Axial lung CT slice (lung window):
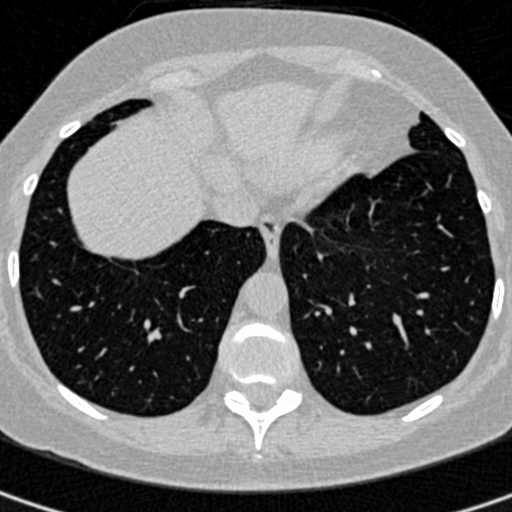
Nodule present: no